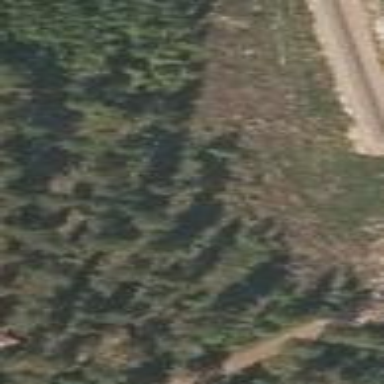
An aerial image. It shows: Forest area.